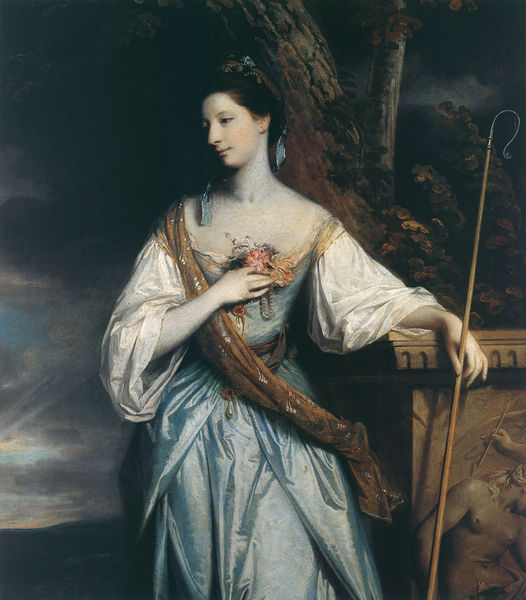
Titel: Anne Dashwood
Künstler: Sir Joshua Reynolds
Institution: New York, The Metropolitan Museum of  Art
Schlagwörter: baum, blau, dunkel, gemälde, himmel, blumen, brust, frau, haar, hell, kleid, profil, weiss, tuch, band, gesicht, ärmel, bildnis, portrait, wind, dunkelheit, kinn, kontrast, schärpe, relief, ecke, stab